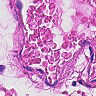
Metastatic tissue present: no